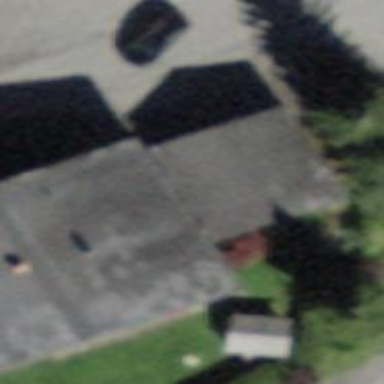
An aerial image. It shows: Garage.